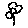
Label: flower